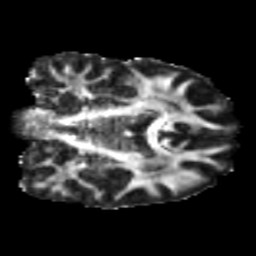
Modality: FA
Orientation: coronal
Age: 46
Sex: male
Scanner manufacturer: siemens
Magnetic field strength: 3 T
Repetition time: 5 s
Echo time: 0.092 s